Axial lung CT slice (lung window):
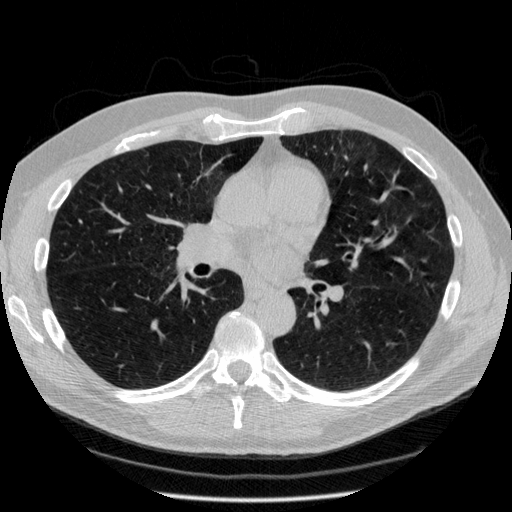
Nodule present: no